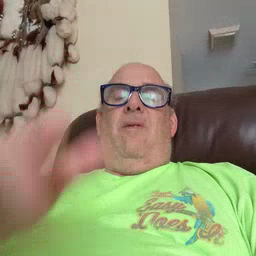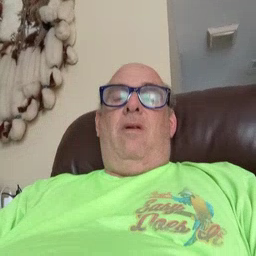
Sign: fine